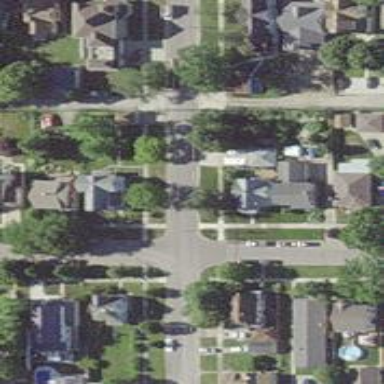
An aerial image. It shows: Residential road with separate asphalt sidewalk.